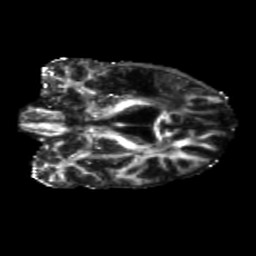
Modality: FA
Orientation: coronal
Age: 49
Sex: male
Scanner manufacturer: siemens
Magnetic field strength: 3 T
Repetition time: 5.25 s
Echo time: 0.08 s